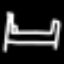
Label: bed